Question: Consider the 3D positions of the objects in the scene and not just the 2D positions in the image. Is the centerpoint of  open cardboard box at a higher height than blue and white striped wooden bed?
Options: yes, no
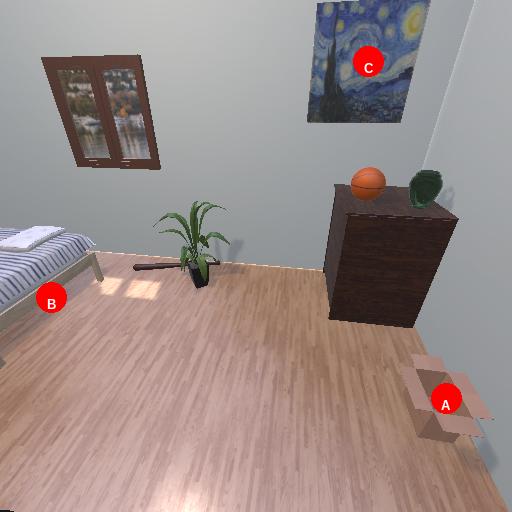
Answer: yes